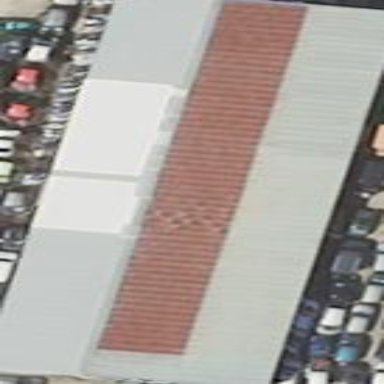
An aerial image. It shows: Warehouse building with gabled roof oriented along the building.